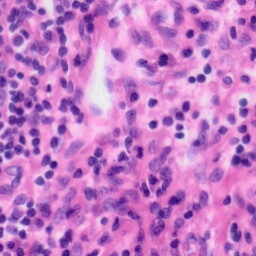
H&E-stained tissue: Tonsil